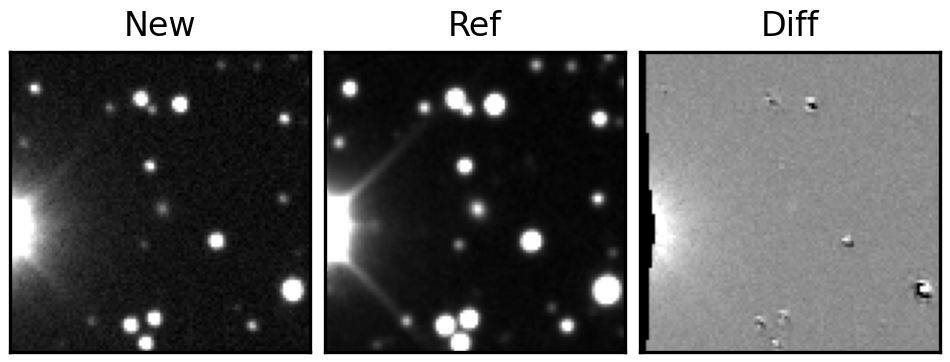
Label: real